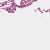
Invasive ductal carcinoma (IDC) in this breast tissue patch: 0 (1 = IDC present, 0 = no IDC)